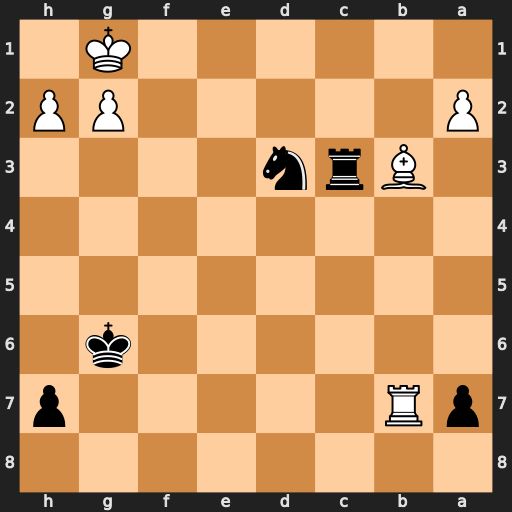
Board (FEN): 8/pR5p/6k1/8/8/1Brn4/P5PP/6K1
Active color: b
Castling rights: -
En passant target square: -
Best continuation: Rc1+ Bd1 Rxd1#